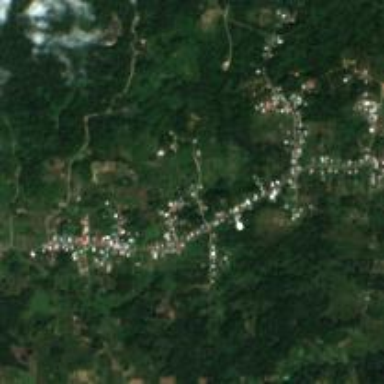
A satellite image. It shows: Village area.